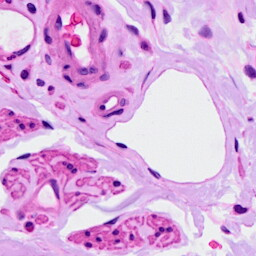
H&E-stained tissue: Ovarian